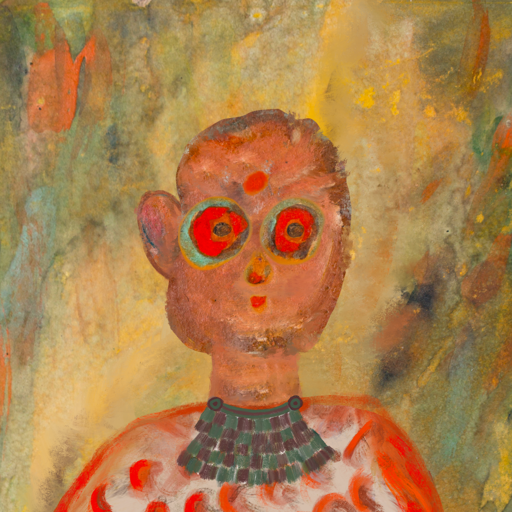
Background: Comrade, Head And Neck Front: Boggyland, Face Front: Sisters, Bust: Rupkatha, Hair Front: Blank, Head Accessory: Blank, Second Necklace: After_Raid, Necklace: Blank, Baby: Blank